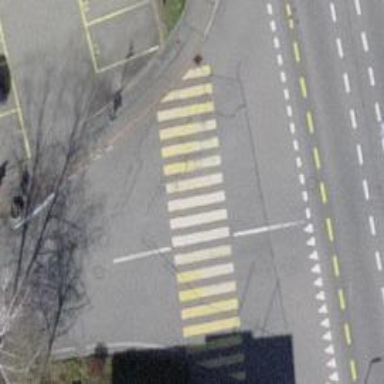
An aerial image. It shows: Marked crossing on the road.